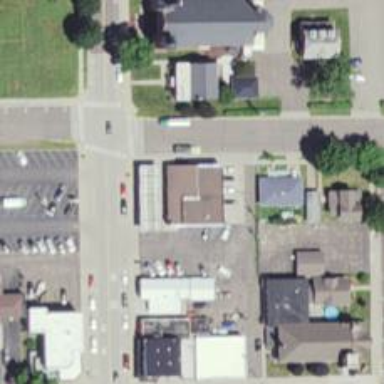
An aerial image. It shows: Convenience shop.